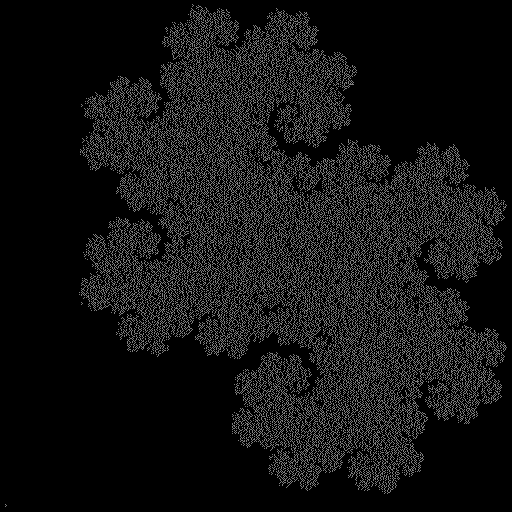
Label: dragon_curve